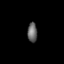
Tissue: lung
Cell type: Endothelial cells
Senescence score: 0.5849
Nuclear area (px): 187
Mean DAPI intensity: 101.765